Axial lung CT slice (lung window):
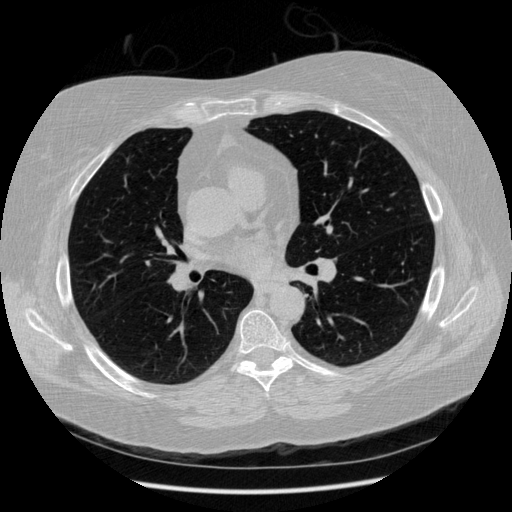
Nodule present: no